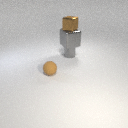
small gray metal cylinder behind small brown rubber sphere